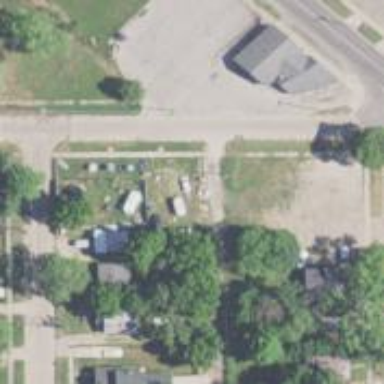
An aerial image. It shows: Alley classified as service road.